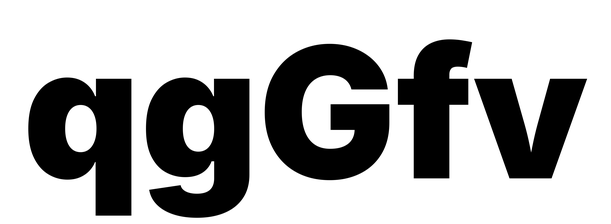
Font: Inter_Black